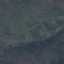
Land use / land cover: HerbaceousVegetation